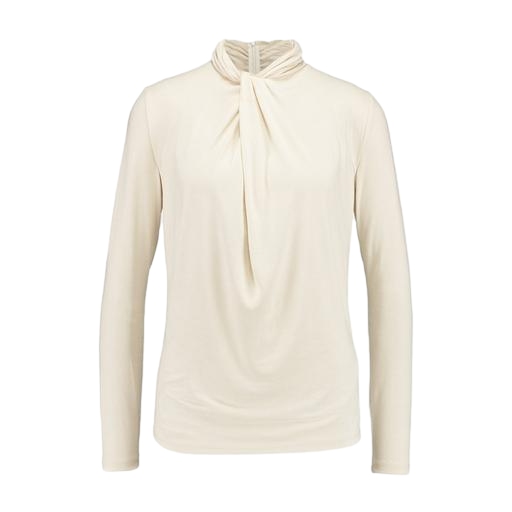
high-neck top, white polo-neck top, long-sleeve shirt, white background